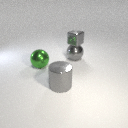
small gray metal cube above large gray metal sphere